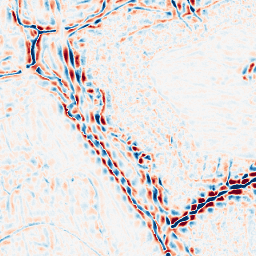
Category: wavelet
Decomposition family: wavelet_biorthogonal
Decomposition parameters: wavelet: bior5.5
level: 3
Upsampling method: bilinear
Upsampling parameters: scale: 8
Upsampling scale: 8